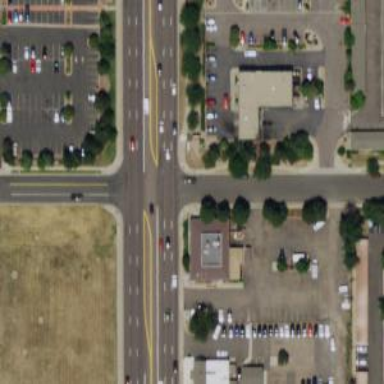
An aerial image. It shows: Primary highway with asphalt surface and separate sidewalk.